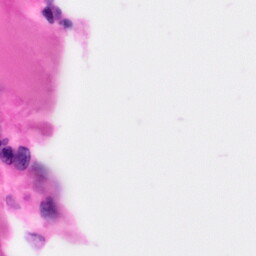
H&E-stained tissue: Pancreatic